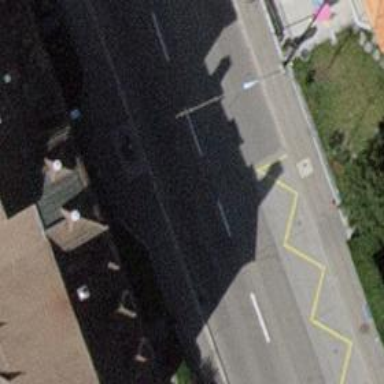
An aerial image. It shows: Trolleybus stop position for public transport.